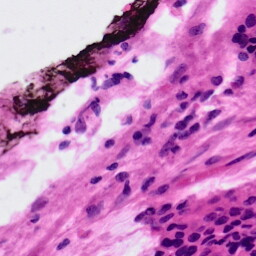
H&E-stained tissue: Ovarian